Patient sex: F
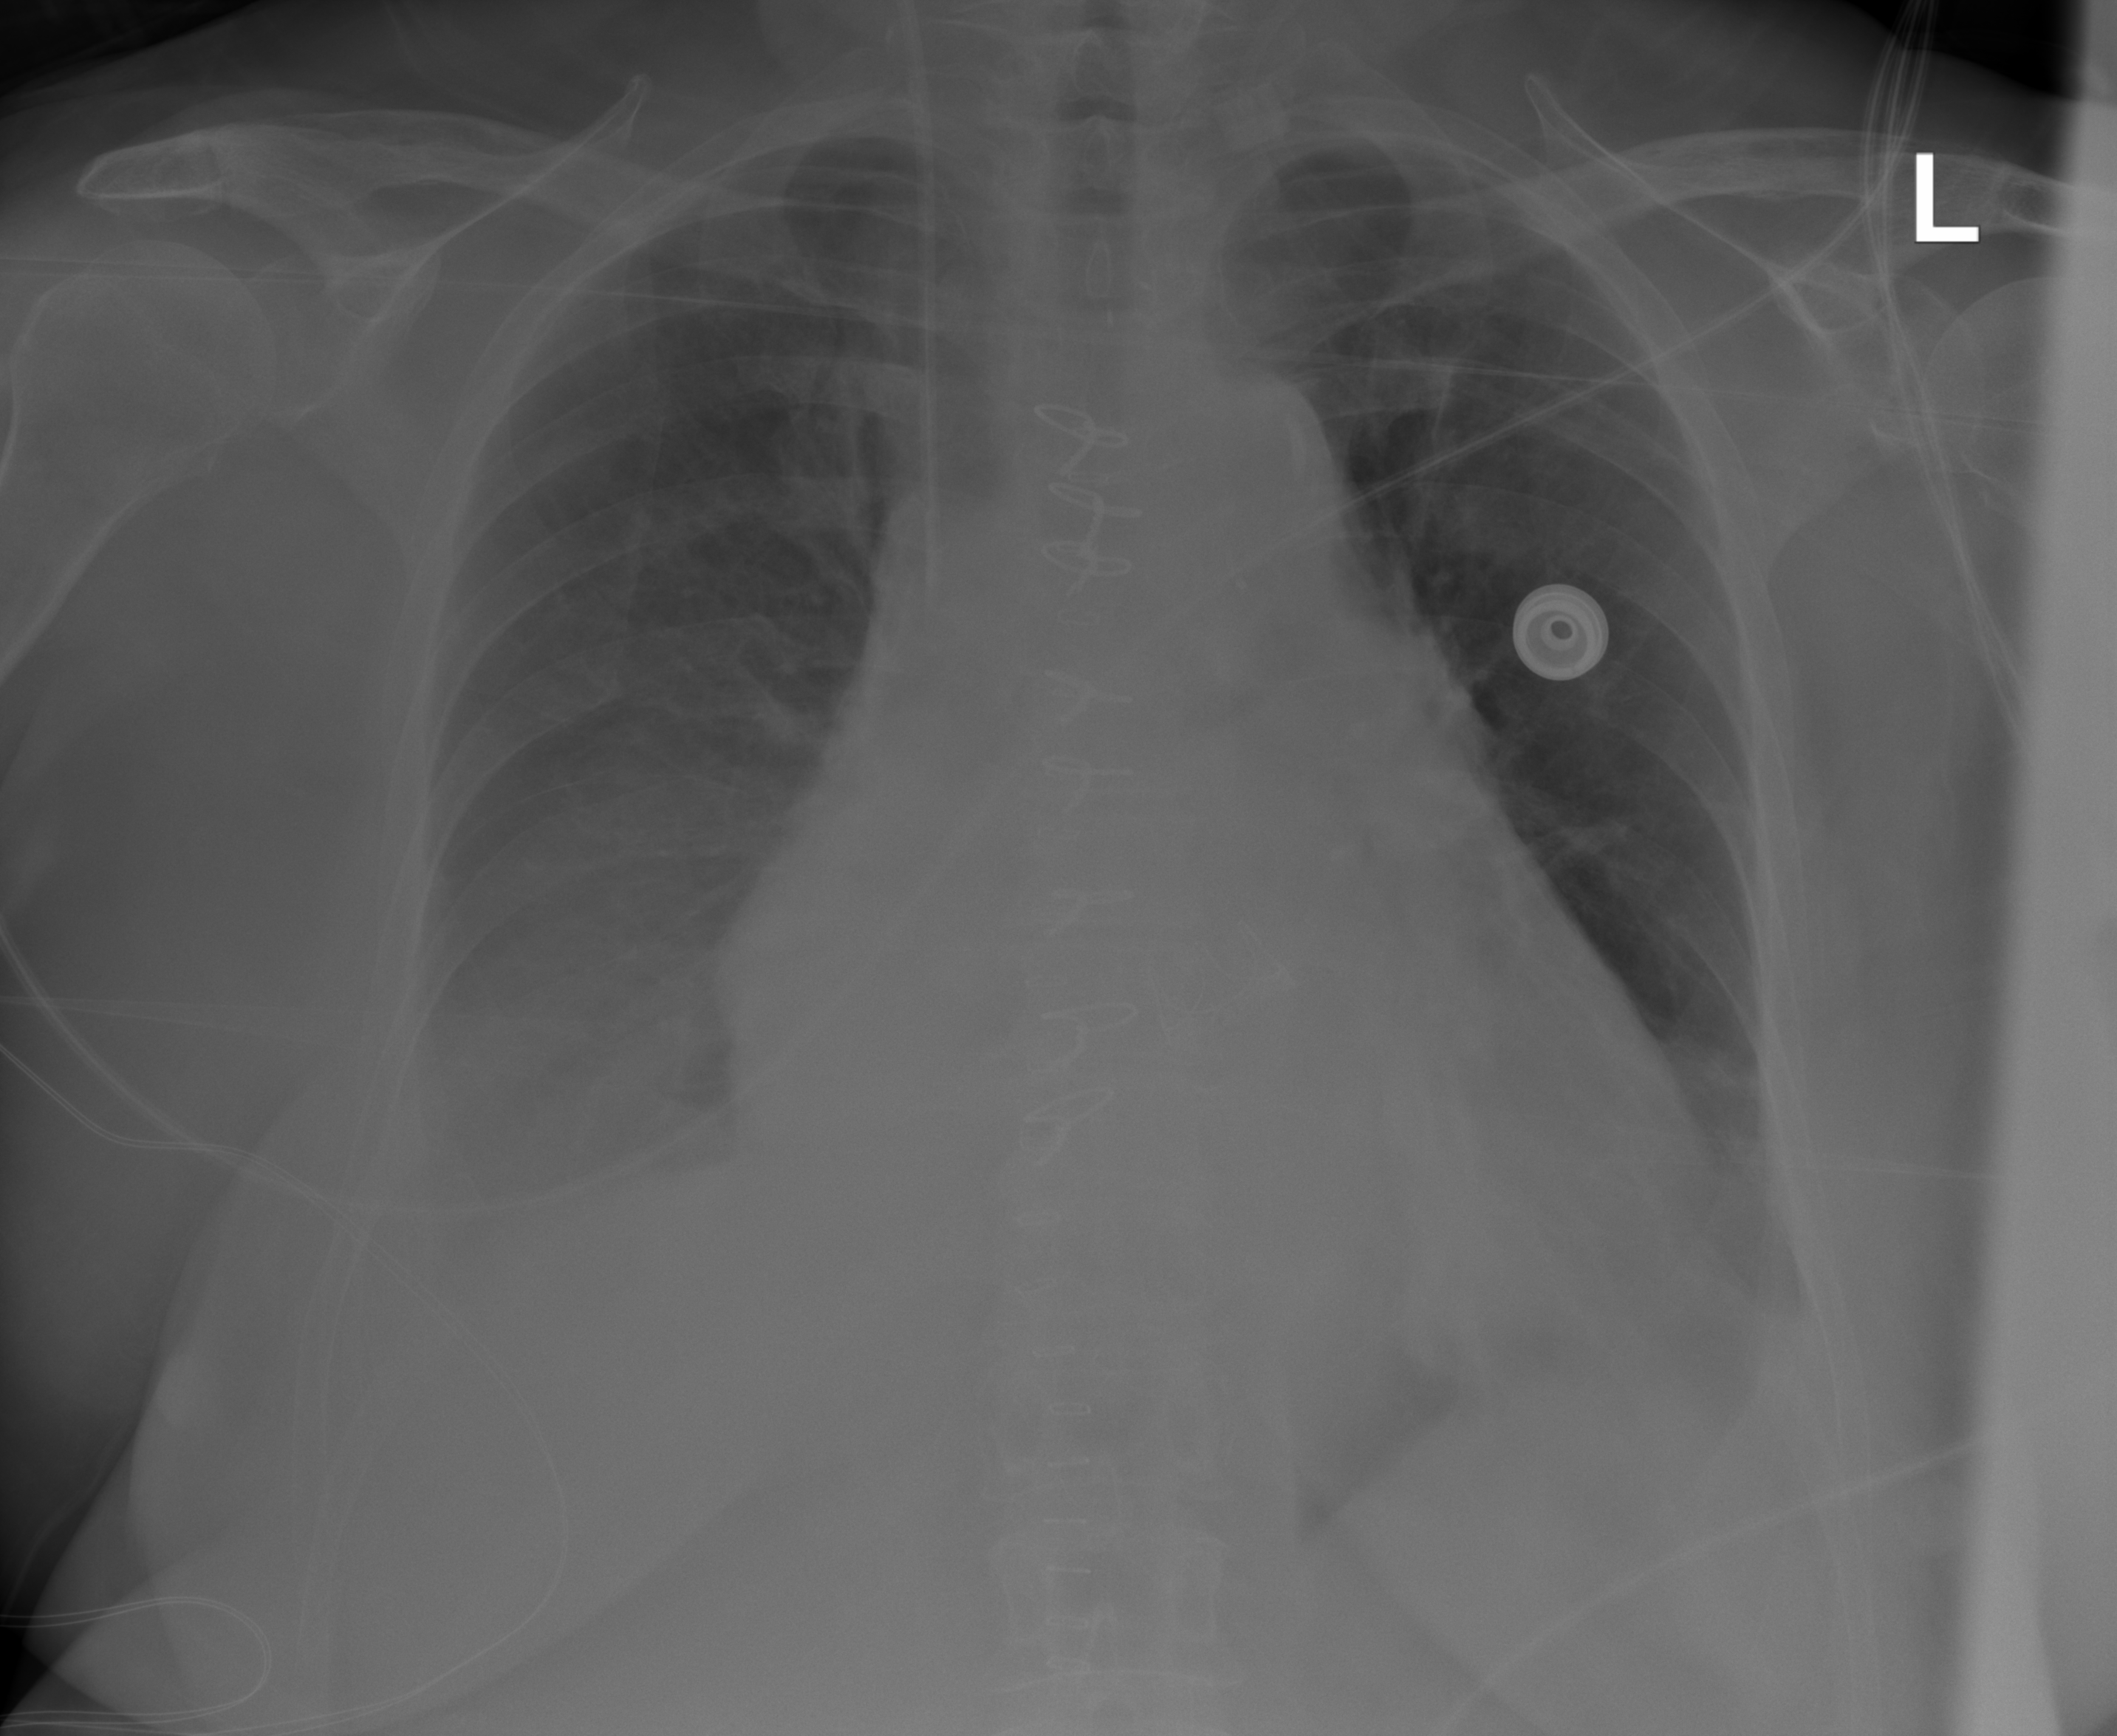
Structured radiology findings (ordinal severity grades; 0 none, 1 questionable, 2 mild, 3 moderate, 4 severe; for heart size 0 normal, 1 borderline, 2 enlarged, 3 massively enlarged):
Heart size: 2
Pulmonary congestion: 0
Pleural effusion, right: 2
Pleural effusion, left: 2
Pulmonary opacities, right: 0
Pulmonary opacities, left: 0
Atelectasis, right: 2
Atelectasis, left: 2